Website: home-depot
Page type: billing-address
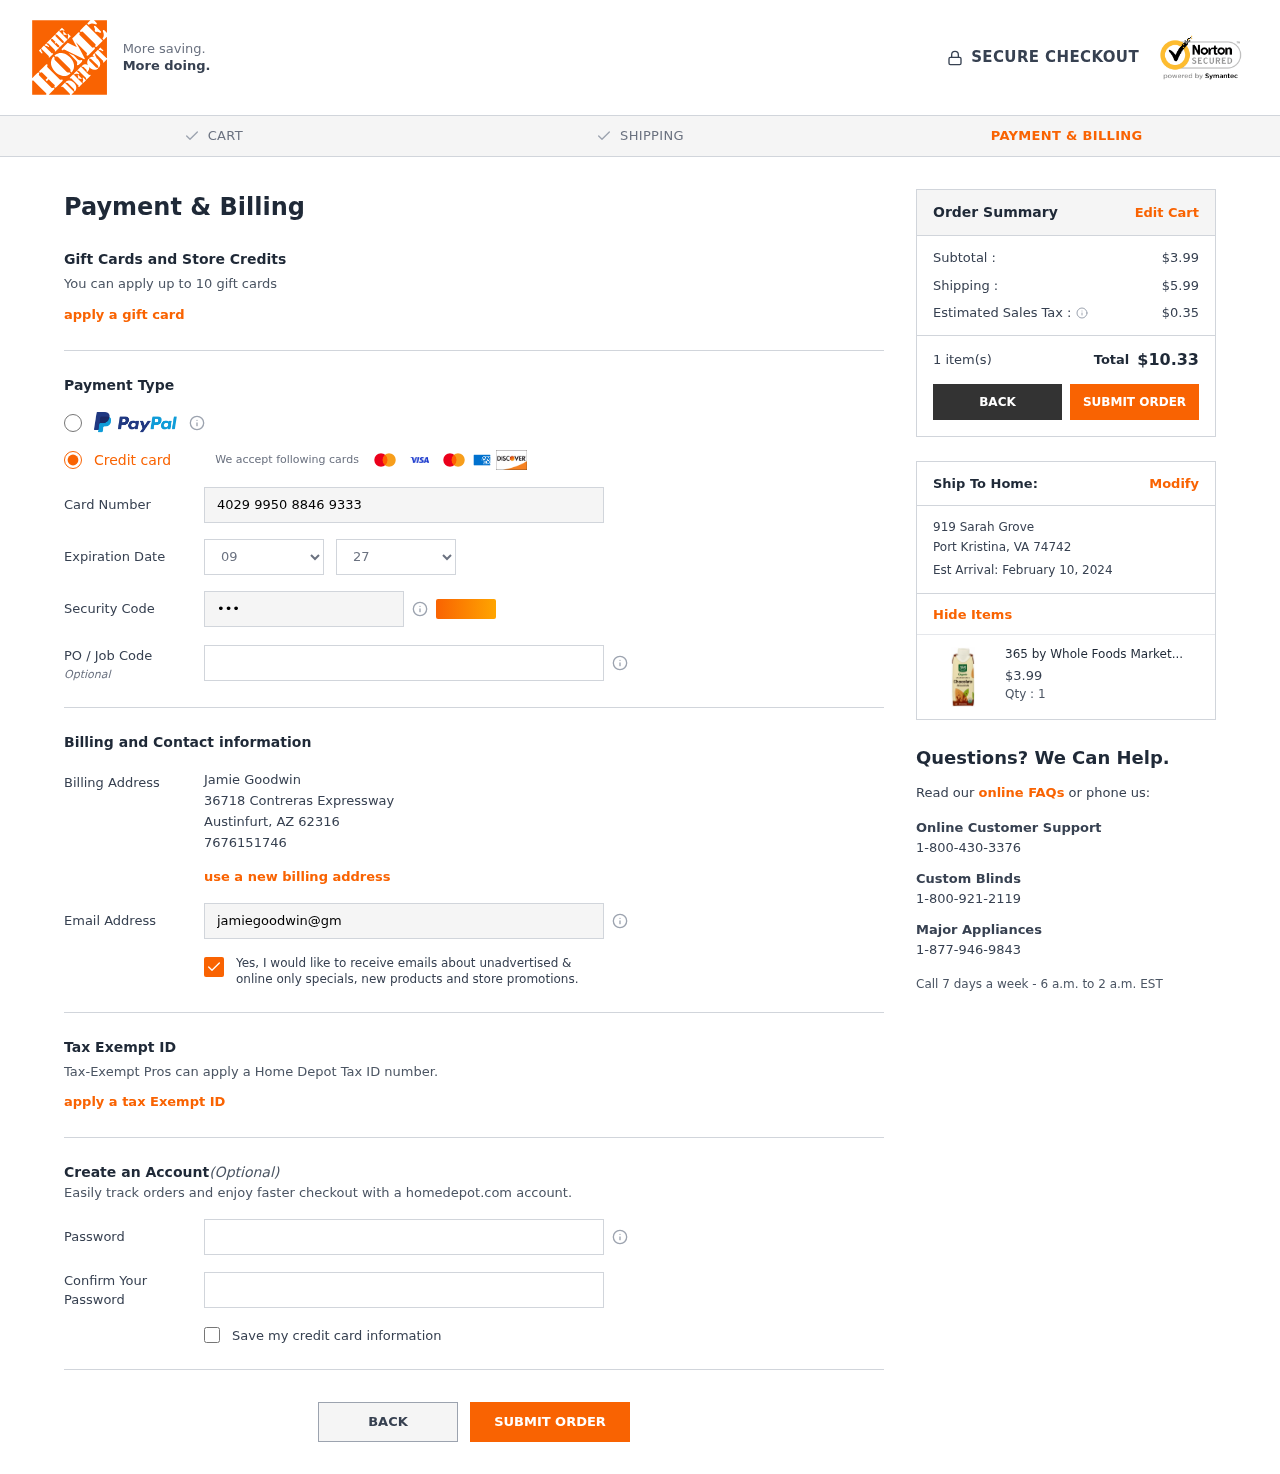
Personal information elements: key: PII_CARD_CVV
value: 839
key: PII_CARD_EXPIRY_MONTH
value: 09
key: PII_CARD_EXPIRY_YEAR
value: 27
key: PII_CARD_NUMBER
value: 4029 9950 8846 9333
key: PII_CITY
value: Austinfurt
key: PII_CITY2
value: Port Kristina
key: PII_EMAIL
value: jamiegoodwin@gmail.com
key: PII_FULLNAME
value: Jamie Goodwin
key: PII_PHONE
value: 7676151746
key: PII_POSTCODE
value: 62316
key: PII_POSTCODE2
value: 74742
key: PII_STATE_ABBR
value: AZ
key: PII_STATE_ABBR2
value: VA
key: PII_STREET
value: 36718 Contreras Expressway
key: PII_STREET2
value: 919 Sarah Grove
Product elements: key: PRODUCT1_NAME
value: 365 by Whole Foods Market, Organic Unsweetened Almond Milk, Chocolate (1 Single Carton), 8 Fl Oz
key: PRODUCT1_PRICE
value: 3.99
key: PRODUCT1_QUANTITY
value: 1
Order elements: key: ORDER_SUBTOTAL
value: $3.99
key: ORDER_SHIPPING_COST
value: $5.99
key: ORDER_TAX
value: $0.35
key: ORDER_NUM_ITEMS
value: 1 item(s)
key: ORDER_TOTAL
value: $10.33
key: ORDER_DELIVERY_DATE
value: Est Arrival: February 10, 2024